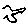
Label: bird